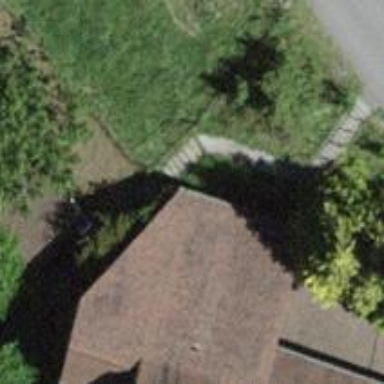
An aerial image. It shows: Paved steps.